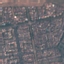
Land use / land cover: Residential